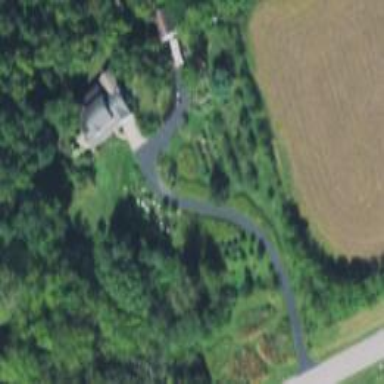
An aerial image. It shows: Driveway.